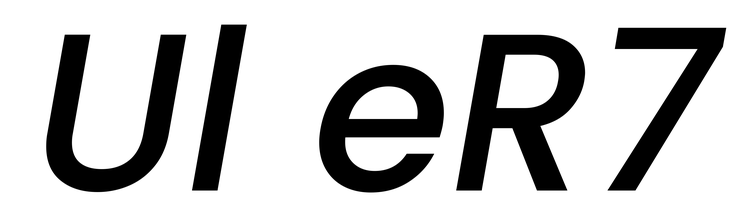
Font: Poppins-MediumItalic